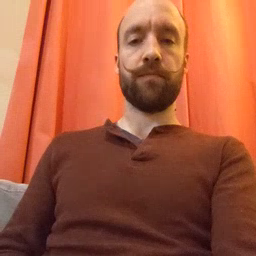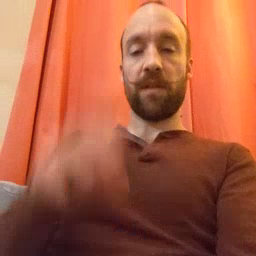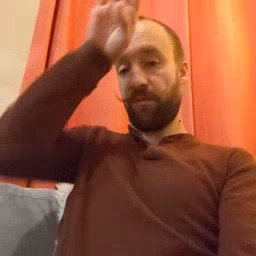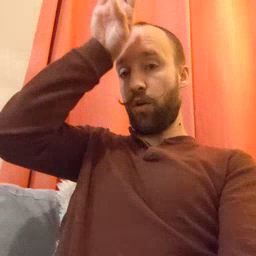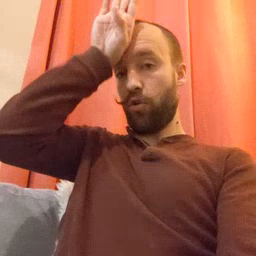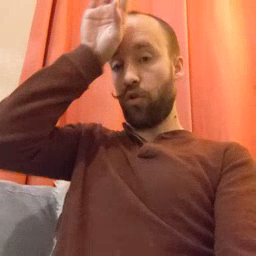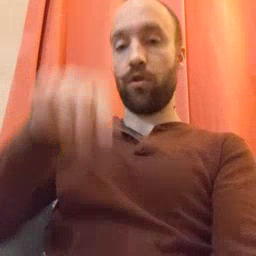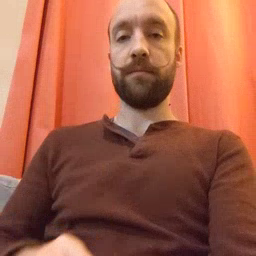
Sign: fireman